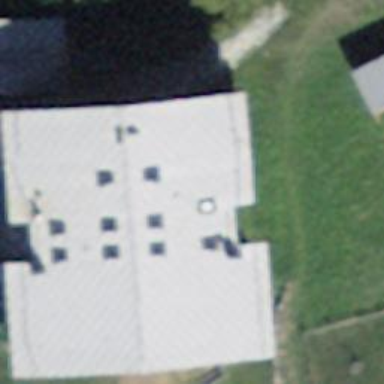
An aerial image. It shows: Guest house for tourism.